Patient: sex M, age 29
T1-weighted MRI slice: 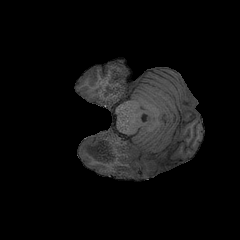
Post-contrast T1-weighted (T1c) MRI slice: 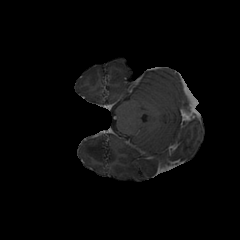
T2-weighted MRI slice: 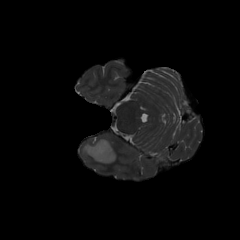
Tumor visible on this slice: yes
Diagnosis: Astrocytoma, IDH-mutant
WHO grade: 2